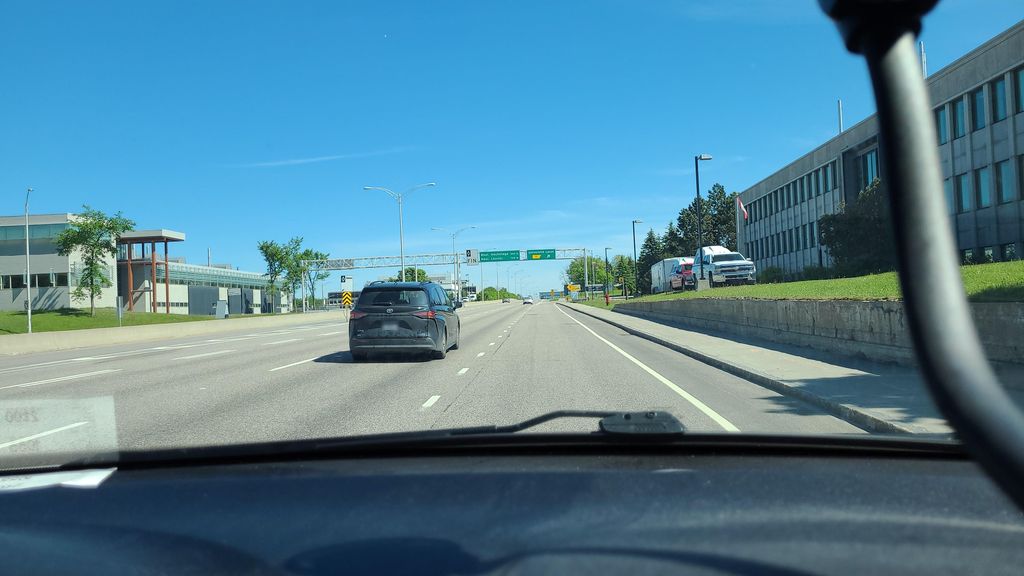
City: quebec_city